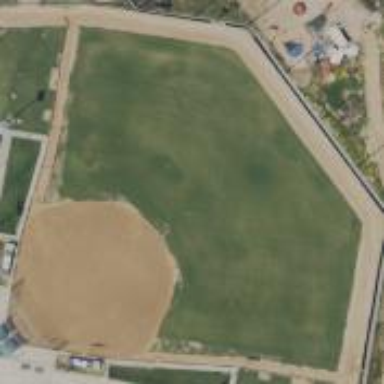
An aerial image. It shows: Baseball pitch for leisure land activities.